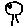
Label: tree